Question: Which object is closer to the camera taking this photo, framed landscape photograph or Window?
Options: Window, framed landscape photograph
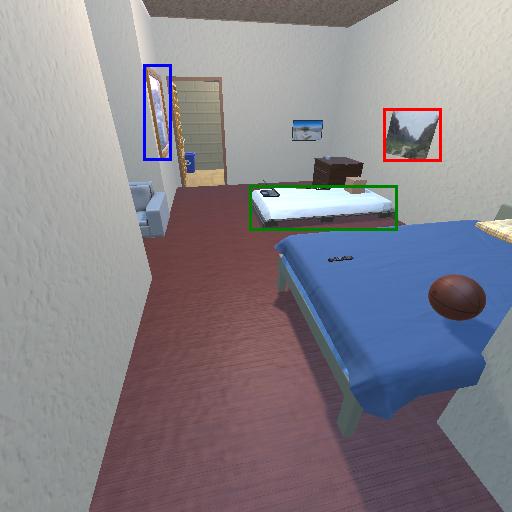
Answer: Window